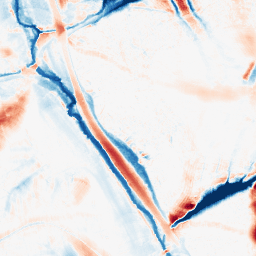
Category: morphological
Decomposition family: morphological_ellipse
Decomposition parameters: operation: average
width: 30
height: 50
Upsampling method: sinc_hamming
Upsampling parameters: scale: 2
kernel_size: 8
Upsampling scale: 2